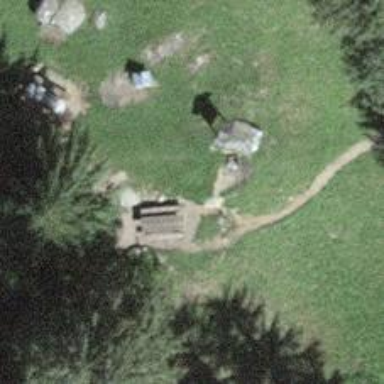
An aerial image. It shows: Picnic site popular for tourists.